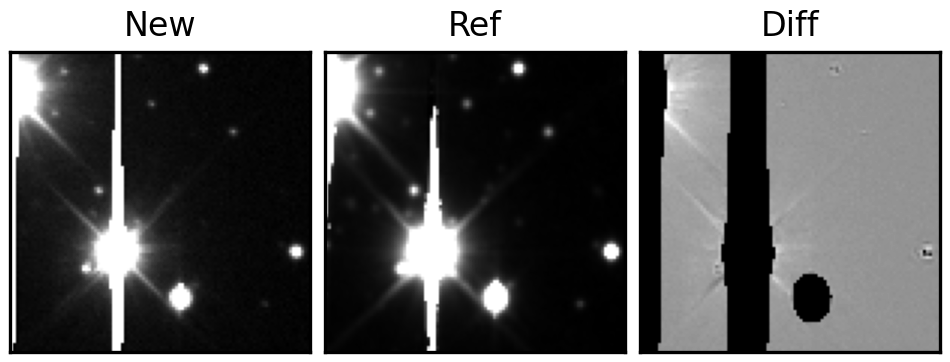
Label: bogus